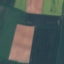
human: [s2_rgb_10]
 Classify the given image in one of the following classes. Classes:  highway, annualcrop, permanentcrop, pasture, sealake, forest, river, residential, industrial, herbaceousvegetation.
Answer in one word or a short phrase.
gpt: AnnualCrop